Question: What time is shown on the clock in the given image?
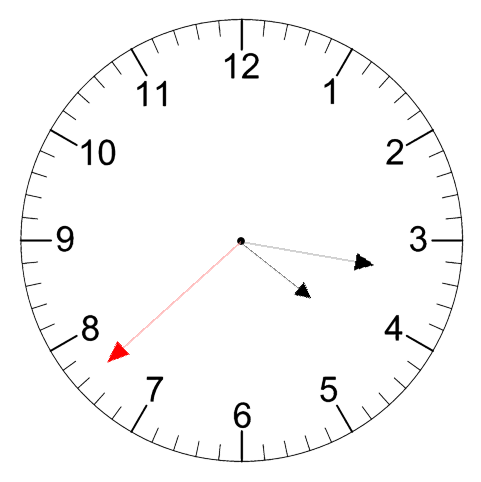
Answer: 04:16:38